高一 · 立体几何学
如图, 若边长为 4 和 3 与边长为 4 和 2 的两个矩形所在的平面互相垂直, 则
$\cos \alpha: \cos \beta=$

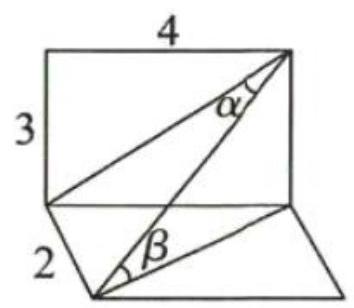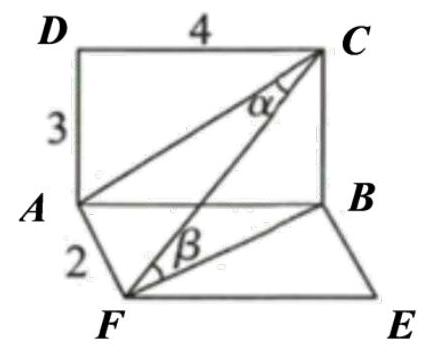
答案: sqrt{5}: 2$
解析: 【分析】

可证明 $A F \perp A C$ 及 $C B \perp B F$, 在利用解直角三角形直接计算即可.

【详解】

如图, 设两个矩形分别为矩形 $A B C D$ 、矩形 $A B E F$,

因为平面 $A B C D \perp$ 平面 $A B E F$, 平面 $A B C D \cap$ 平面 $A B E F=A B$,

$A F \subset$ 平面 $A B E F, A F \perp A B$, 故 $A F \perp$ 平面 $A B C D$, 而 $A C \subset$ 平面 $A B C D$,

所以 $A F \perp A C$, 同理 $C B \perp B F$.

由题意, 两个矩形的对角线长分别为 $5,2 \sqrt{5}$,

所以 $\cos \alpha=\frac{5}{\sqrt{25+4}}=\frac{5}{\sqrt{29}}, \cos \beta=\frac{2 \sqrt{5}}{\sqrt{29}}$,

所以 $\cos \alpha: \cos \beta=\sqrt{5}: 2$.故填 $\sqrt{5}: 2$.

【点睛】

本题考查直角三角形中角的余弦的计算, 属于容易题.